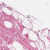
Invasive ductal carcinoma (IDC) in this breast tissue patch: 0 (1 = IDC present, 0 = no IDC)